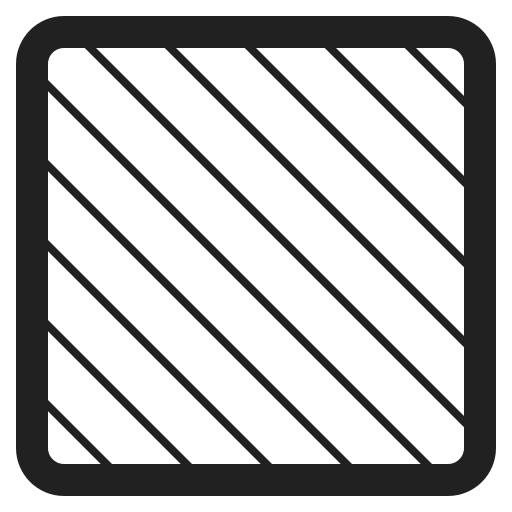
brown square high contrast